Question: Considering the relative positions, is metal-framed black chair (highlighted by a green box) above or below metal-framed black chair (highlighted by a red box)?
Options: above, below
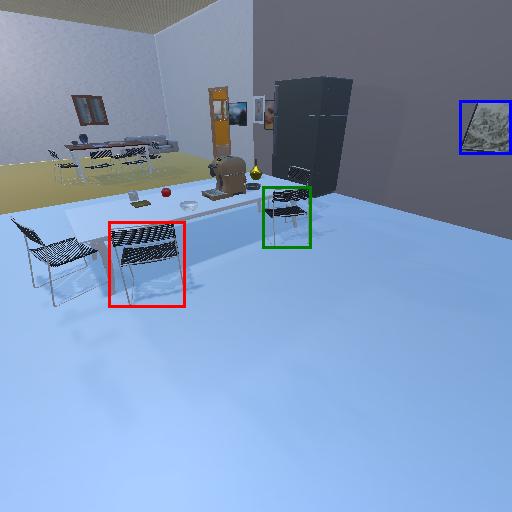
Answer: above